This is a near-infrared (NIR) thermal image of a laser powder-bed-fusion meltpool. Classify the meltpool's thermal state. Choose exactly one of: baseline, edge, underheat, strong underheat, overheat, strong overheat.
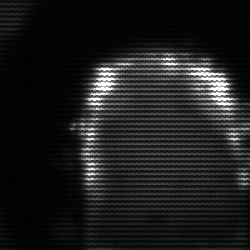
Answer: baseline